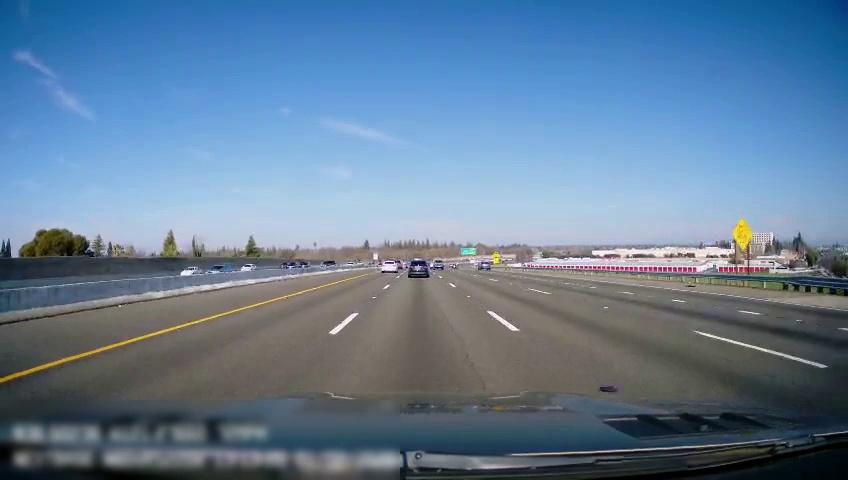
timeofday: Day
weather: Sunny
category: Vehicles | Car
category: Vehicles | Car
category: Vehicles | Car
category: Vehicles | Car
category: Vehicles | Car
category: Vehicles | Car
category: Drivable Space
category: Vehicles | Car
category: Vehicles | Truck
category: Vehicles | SUV
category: Vehicles | Car
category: Vehicles | Car
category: Lanes | Alternate Lane
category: Lanes | Alternate Lane
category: Lanes | Alternate Lane
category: Lanes | Current Lane
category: Lanes | Current Lane
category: Lanes | Alternate Lane
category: Traffic | Signs
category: Traffic | Signs